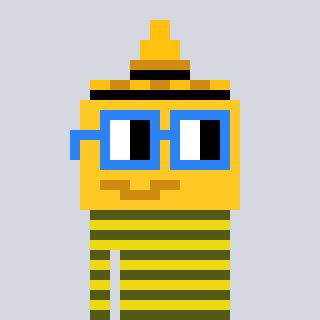
a pixel art character with square blue glasses, a mustard-shaped head and a yellow-colored body on a cool background